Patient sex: M
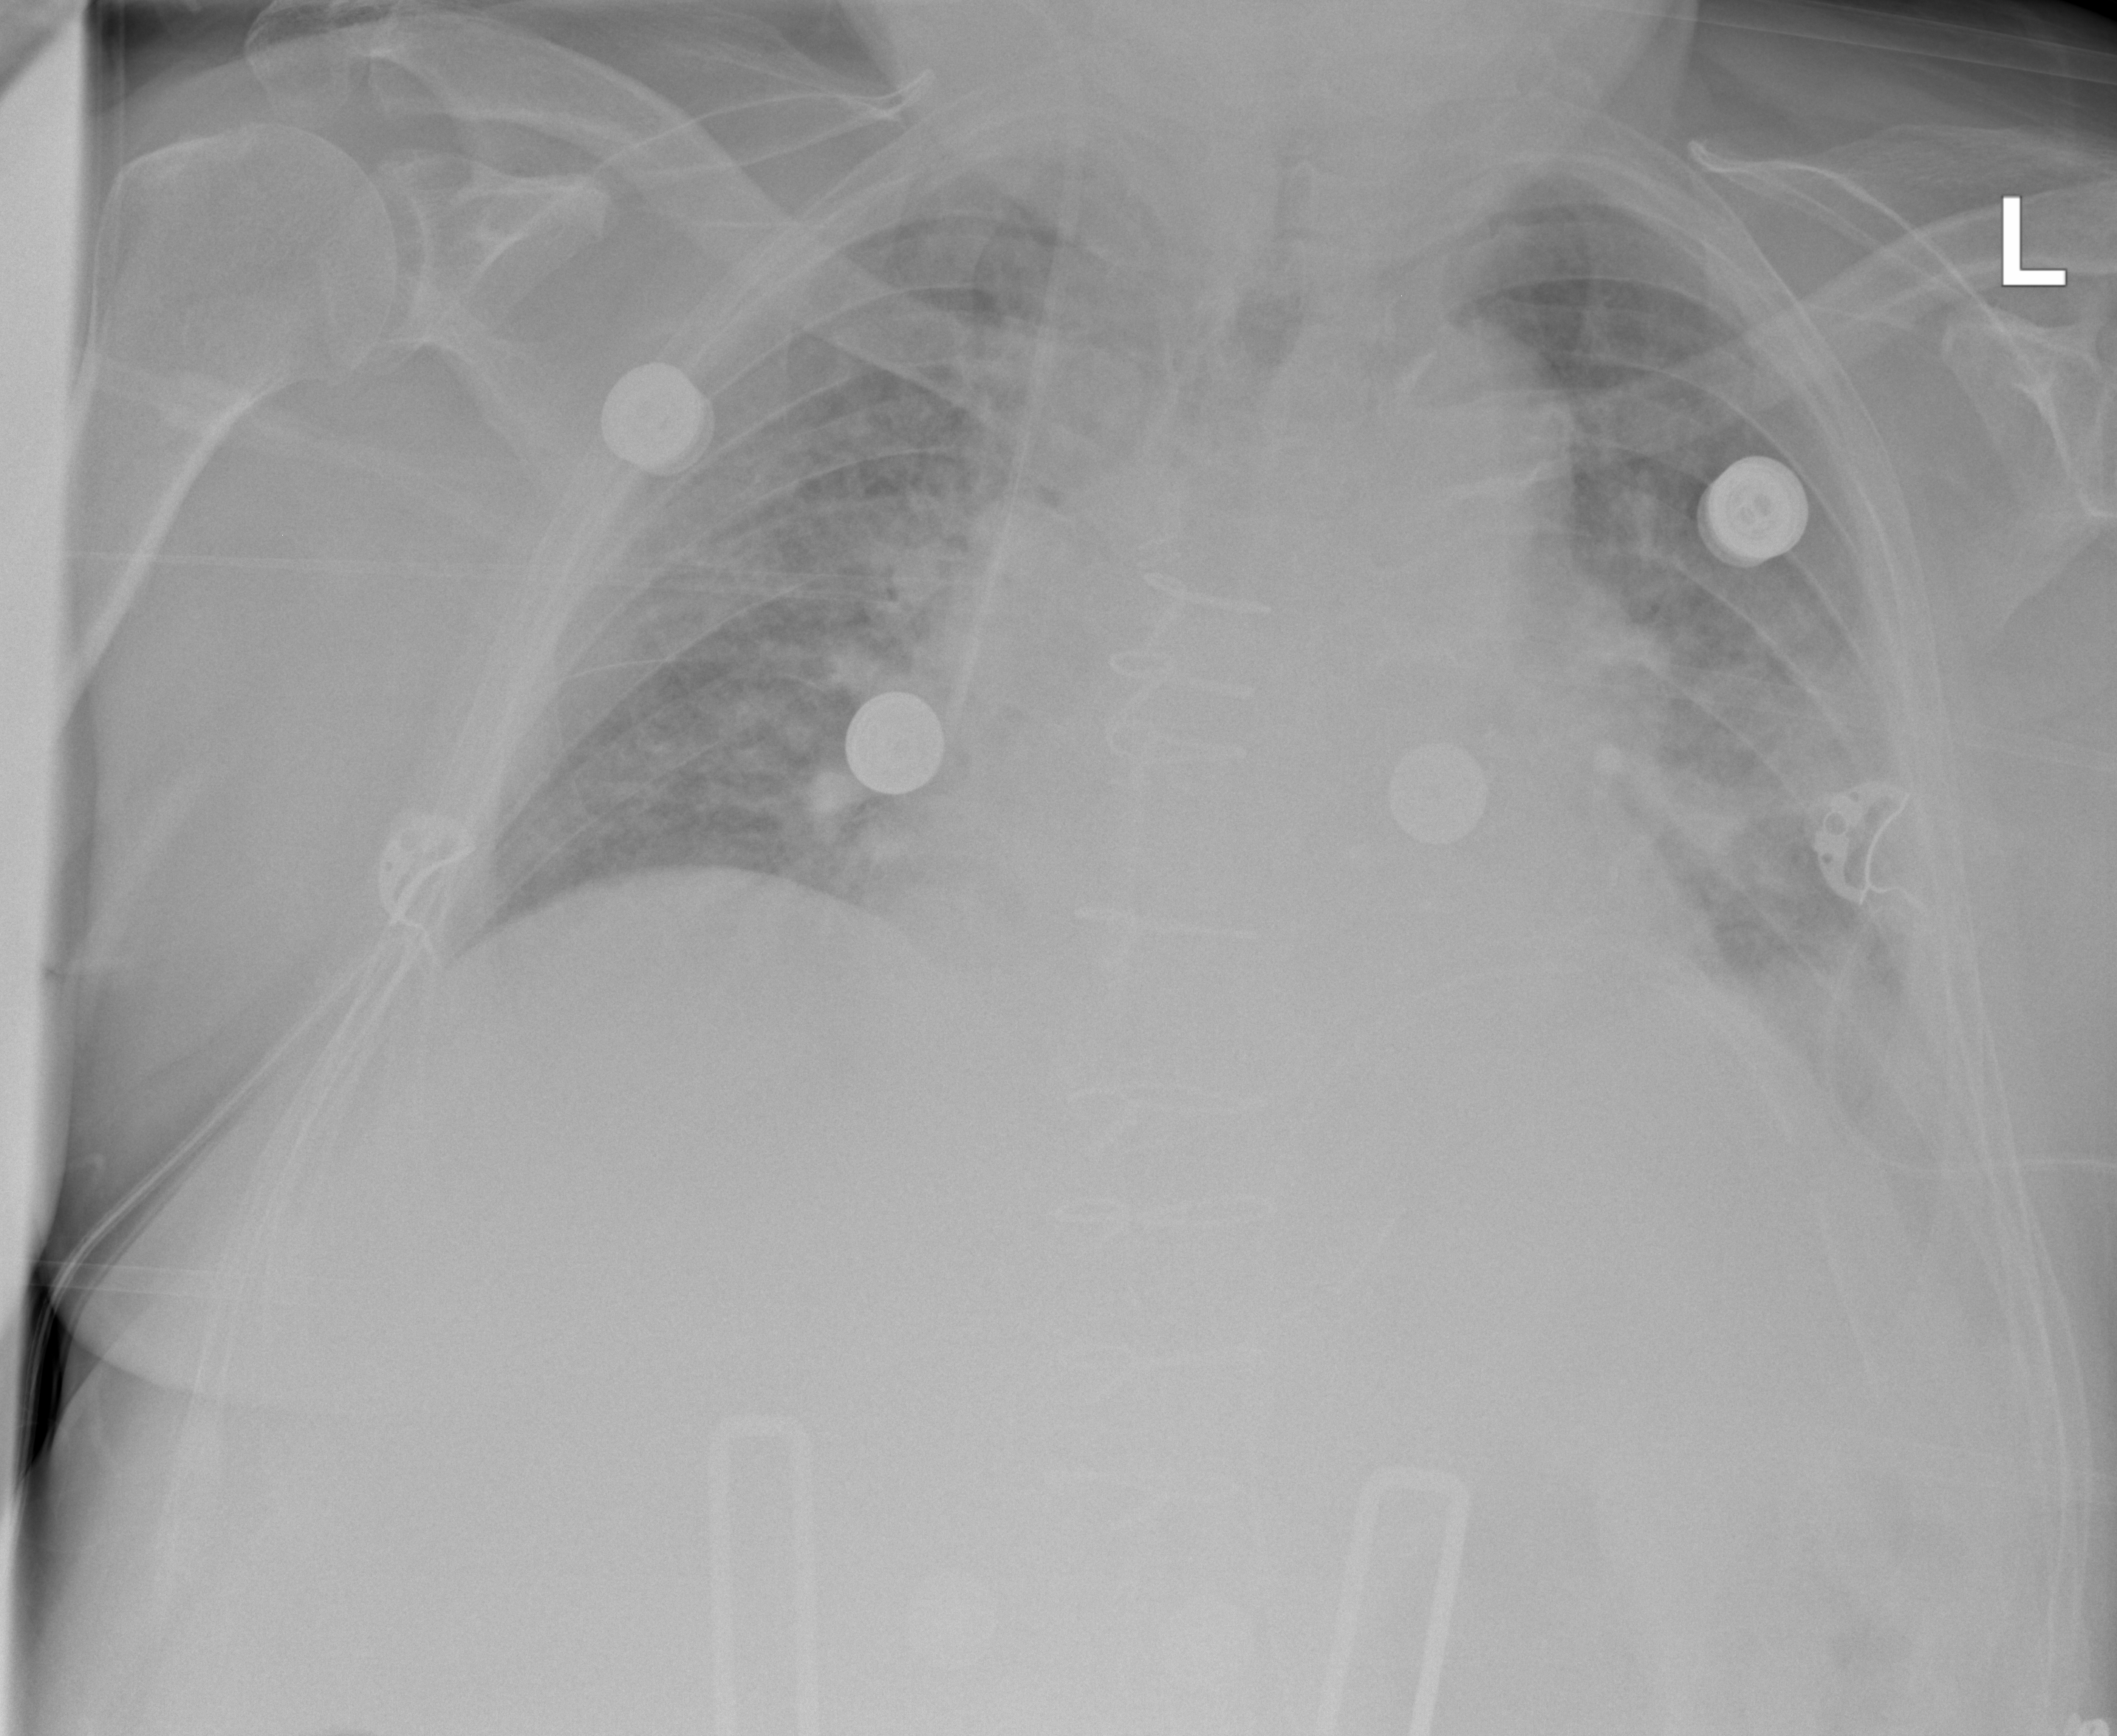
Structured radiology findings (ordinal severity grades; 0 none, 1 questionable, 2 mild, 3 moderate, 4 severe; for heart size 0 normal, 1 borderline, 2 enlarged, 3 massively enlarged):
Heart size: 3
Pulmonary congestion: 3
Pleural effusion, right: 0
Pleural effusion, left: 2
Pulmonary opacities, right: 2
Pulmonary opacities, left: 2
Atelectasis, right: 2
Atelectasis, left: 2